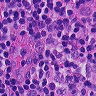
Metastatic tissue present: no